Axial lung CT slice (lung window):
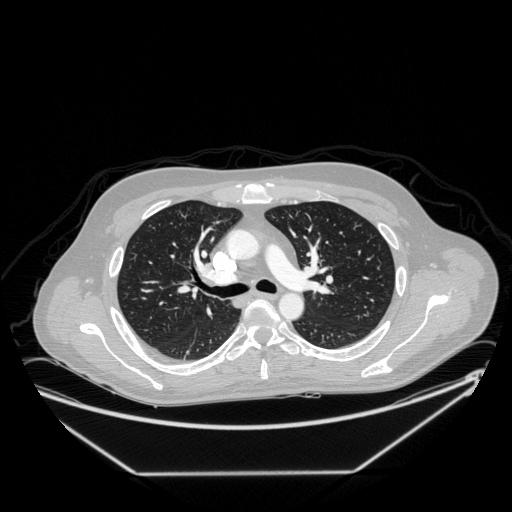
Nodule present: no